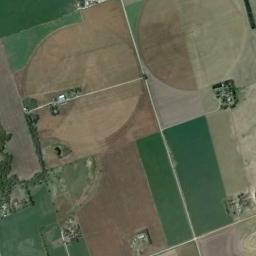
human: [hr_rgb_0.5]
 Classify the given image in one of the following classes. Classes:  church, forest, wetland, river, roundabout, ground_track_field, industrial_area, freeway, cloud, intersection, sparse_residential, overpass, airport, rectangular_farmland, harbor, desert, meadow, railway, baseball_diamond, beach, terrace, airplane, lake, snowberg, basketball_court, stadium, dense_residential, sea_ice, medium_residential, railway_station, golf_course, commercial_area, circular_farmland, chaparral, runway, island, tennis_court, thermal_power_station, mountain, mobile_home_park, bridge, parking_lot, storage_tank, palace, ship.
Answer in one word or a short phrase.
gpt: circular_farmland